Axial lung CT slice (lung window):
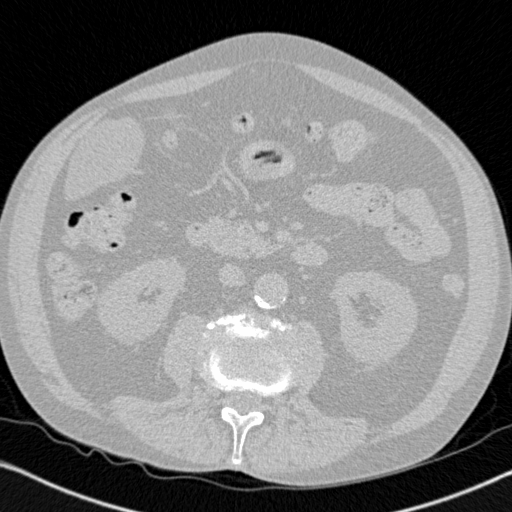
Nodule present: no